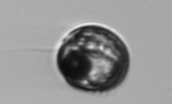
Label: Proterythropsis